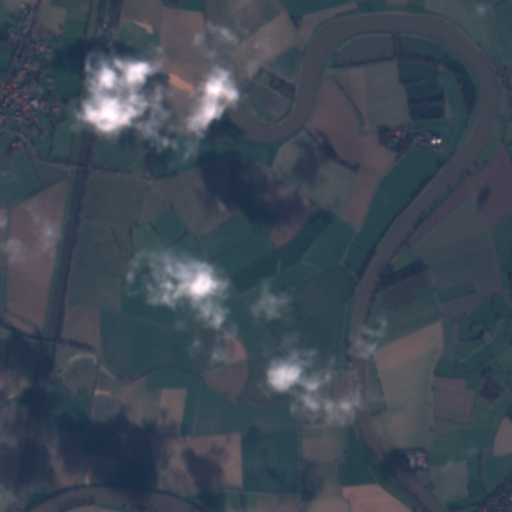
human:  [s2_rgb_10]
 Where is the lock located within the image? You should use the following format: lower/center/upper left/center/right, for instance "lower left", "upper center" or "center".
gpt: The lock is located in the upper left of the image.
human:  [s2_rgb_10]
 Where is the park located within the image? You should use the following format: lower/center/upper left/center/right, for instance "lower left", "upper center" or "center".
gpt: The park is located in the upper left of the image.
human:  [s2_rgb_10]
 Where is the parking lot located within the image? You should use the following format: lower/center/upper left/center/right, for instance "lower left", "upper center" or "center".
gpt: The parking lot is located in the upper left of the image.
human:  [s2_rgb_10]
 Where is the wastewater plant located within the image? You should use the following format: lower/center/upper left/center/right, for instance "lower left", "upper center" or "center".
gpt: The wastewater plant is located in the lower right of the image.
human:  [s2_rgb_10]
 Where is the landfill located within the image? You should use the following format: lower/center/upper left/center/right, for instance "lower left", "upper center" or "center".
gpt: There is no landfill in the image.